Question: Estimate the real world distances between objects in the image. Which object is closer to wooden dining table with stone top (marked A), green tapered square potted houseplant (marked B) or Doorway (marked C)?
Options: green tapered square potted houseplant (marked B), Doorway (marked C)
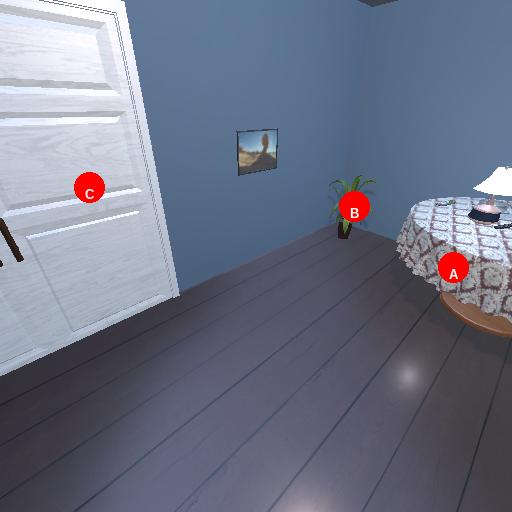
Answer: green tapered square potted houseplant (marked B)